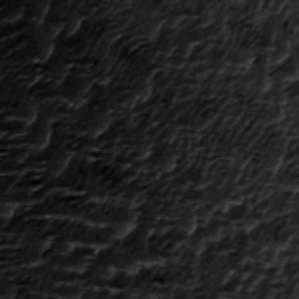
Label: frost